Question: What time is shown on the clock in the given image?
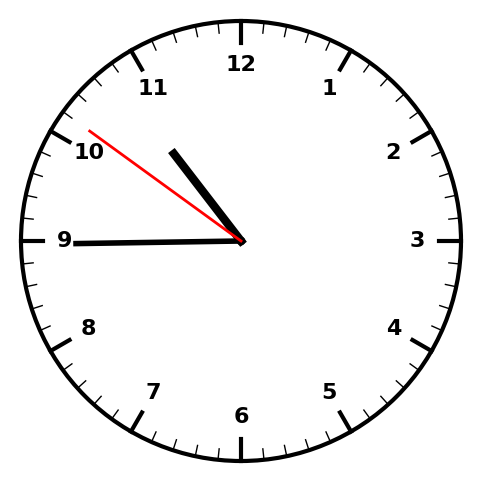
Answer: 10:44:51